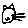
Label: cat